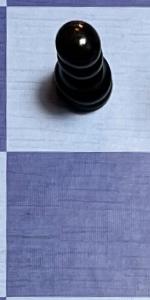
Label: Empty